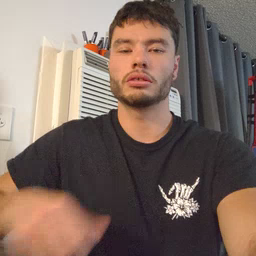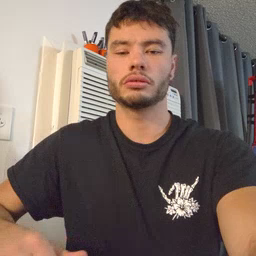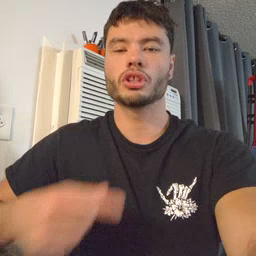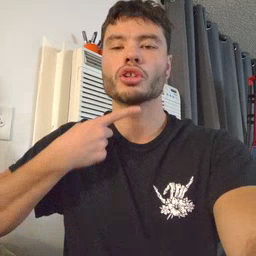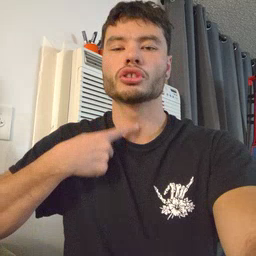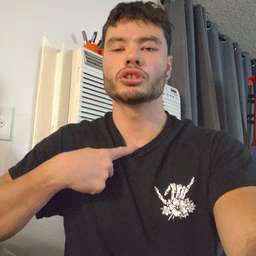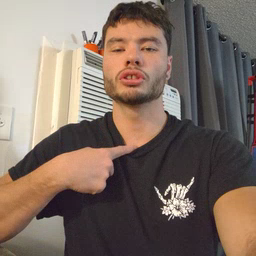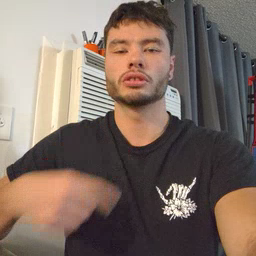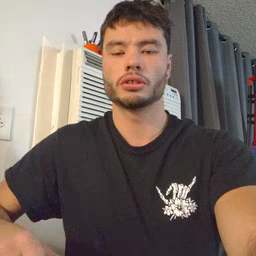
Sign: thirsty